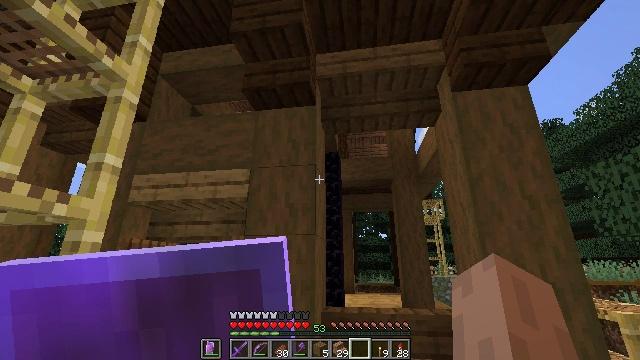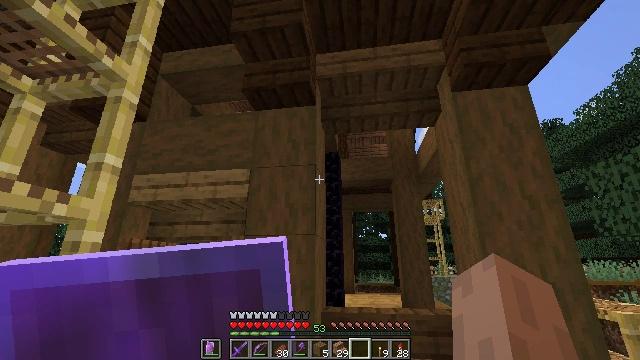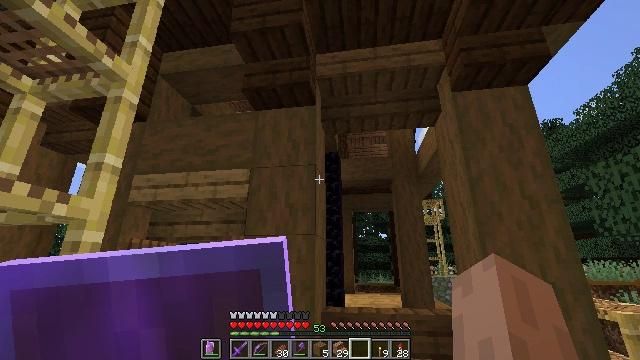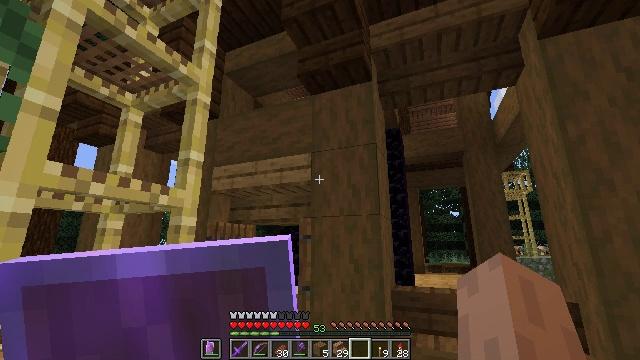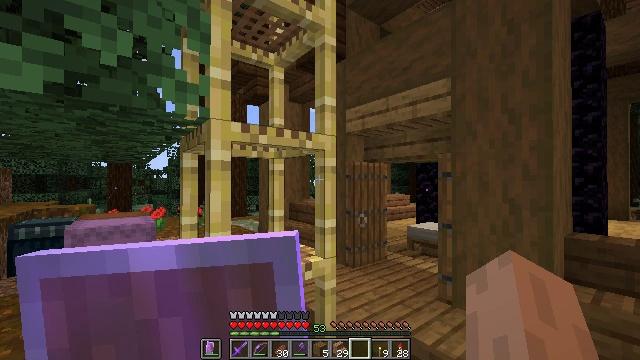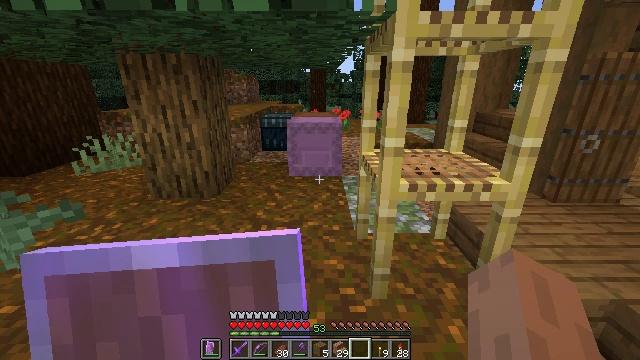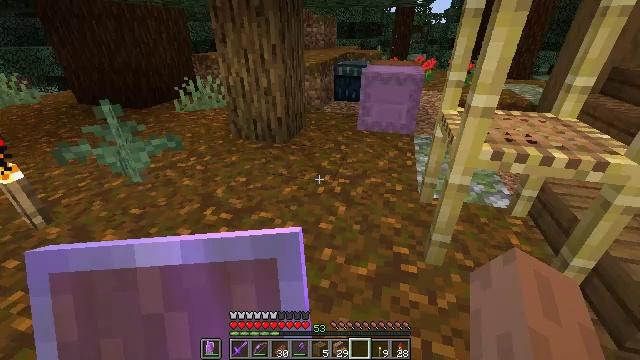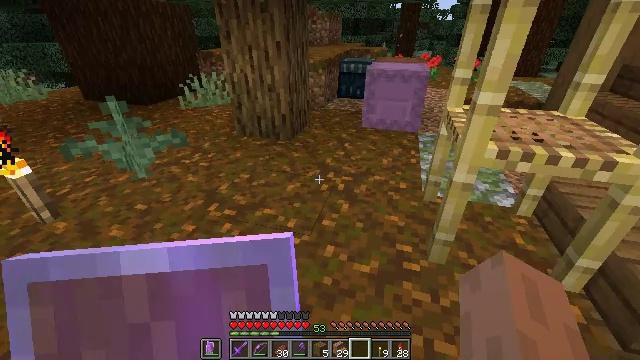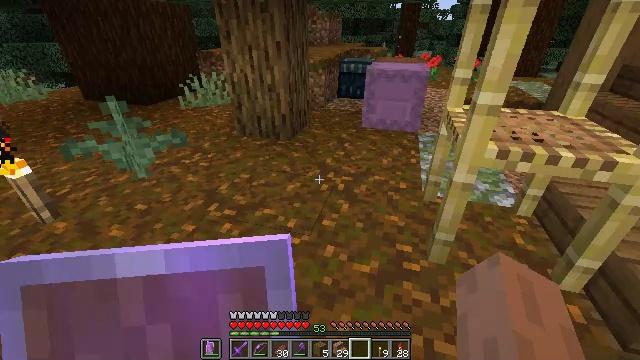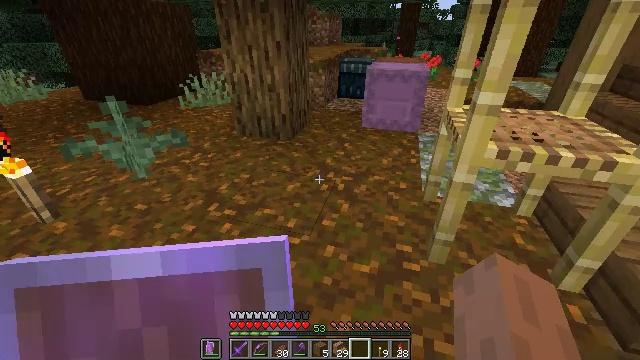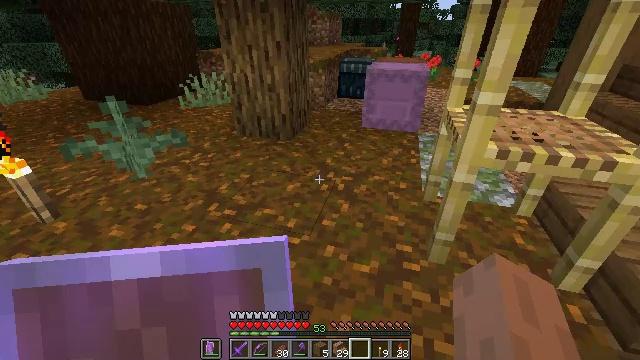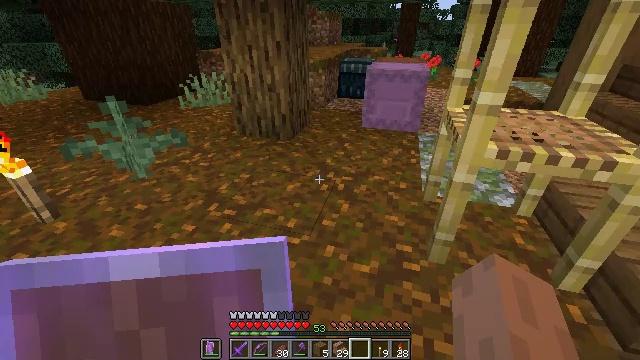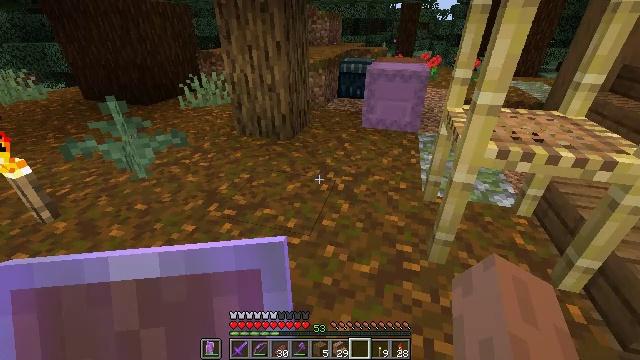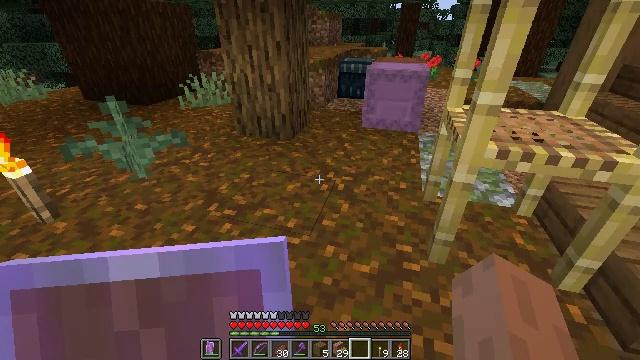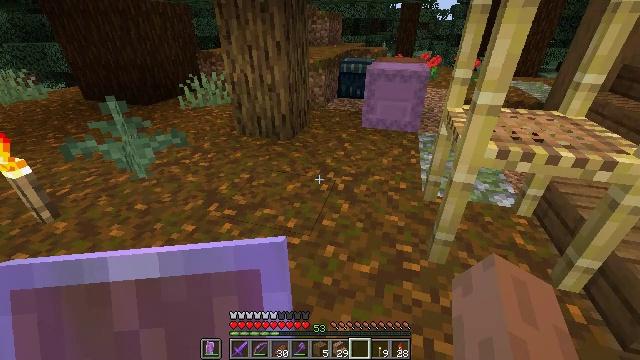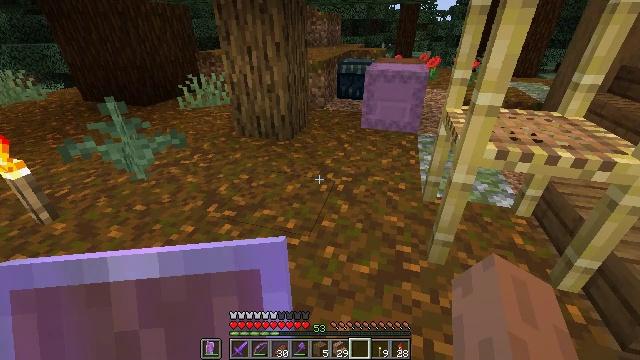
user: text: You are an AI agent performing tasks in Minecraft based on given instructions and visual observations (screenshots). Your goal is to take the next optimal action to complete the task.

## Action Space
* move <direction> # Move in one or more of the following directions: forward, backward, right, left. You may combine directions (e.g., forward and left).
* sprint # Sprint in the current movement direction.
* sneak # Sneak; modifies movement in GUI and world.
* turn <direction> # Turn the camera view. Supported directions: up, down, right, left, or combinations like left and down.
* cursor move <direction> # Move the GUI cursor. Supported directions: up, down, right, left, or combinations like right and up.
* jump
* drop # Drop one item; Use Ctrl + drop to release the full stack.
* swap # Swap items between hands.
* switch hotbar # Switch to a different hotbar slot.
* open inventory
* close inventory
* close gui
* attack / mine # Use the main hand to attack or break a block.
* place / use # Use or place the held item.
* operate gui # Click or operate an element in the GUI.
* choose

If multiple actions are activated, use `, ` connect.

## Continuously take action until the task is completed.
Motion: motion action
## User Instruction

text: Left click on the crafting table
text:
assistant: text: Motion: no_op
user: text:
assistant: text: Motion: no_op
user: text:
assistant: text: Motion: turn left and down
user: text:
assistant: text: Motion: turn left and down
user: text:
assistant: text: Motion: turn left and down
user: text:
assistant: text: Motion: turn left and down
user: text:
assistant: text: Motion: no_op
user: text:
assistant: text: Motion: no_op
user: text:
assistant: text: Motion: no_op
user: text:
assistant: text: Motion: no_op
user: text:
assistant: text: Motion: no_op
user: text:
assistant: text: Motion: no_op
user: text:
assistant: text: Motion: no_op
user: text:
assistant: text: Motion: no_op
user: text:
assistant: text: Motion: no_op
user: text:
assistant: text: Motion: turn right and up
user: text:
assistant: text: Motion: turn right and up
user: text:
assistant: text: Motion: no_op
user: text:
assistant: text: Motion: no_op
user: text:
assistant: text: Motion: move forward
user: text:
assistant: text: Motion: move forward
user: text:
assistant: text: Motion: move forward
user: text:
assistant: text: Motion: move forward
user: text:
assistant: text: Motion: move forward
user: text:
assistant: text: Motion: move forward
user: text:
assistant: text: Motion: move forward
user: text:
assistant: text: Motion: move forward, turn right
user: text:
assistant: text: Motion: move forward, turn right
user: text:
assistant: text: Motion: move forward
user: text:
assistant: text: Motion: move forward